Field crop: maize
Growth stage: 2
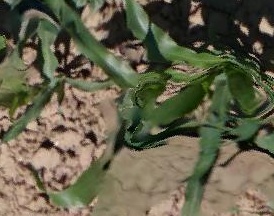
Species: maize